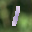
Label: 1